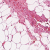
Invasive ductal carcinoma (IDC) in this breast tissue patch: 0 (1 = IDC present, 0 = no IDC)